Aerial crown-view tile of a tropical tree (Barro Colorado Island, Panama), acquired 20241014:
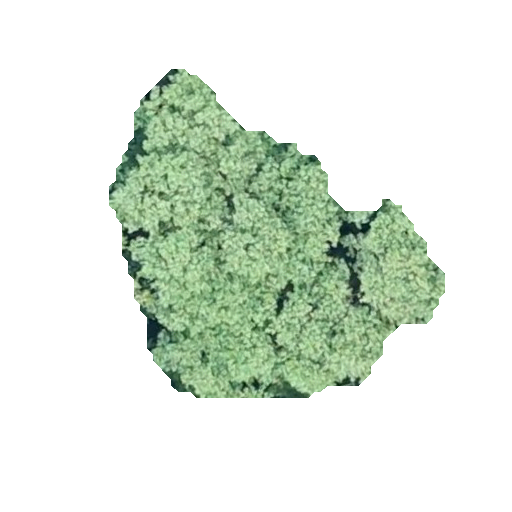
Species: Hieronyma alchorneoides
GBIF accepted scientific name: Hieronyma alchorneoides
Crown area: 106.539 m²